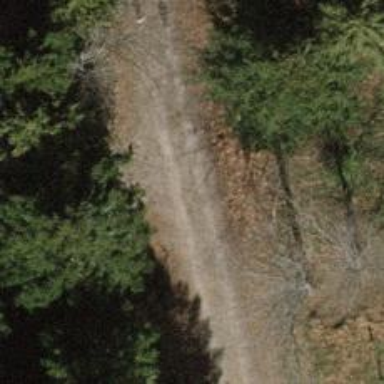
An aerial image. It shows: Path.